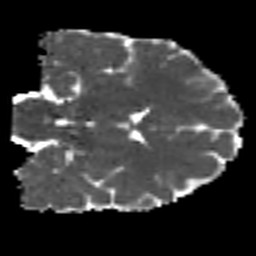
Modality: MD
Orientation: coronal
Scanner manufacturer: siemens
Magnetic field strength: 3 T
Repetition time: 7.8 s
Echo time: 0.09 s